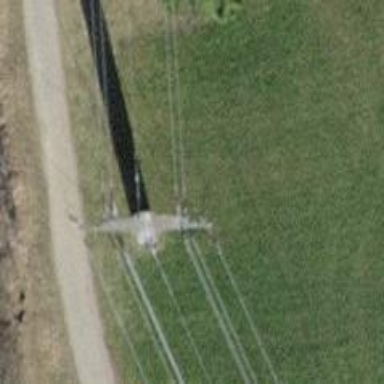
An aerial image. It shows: Three power lines with cables.